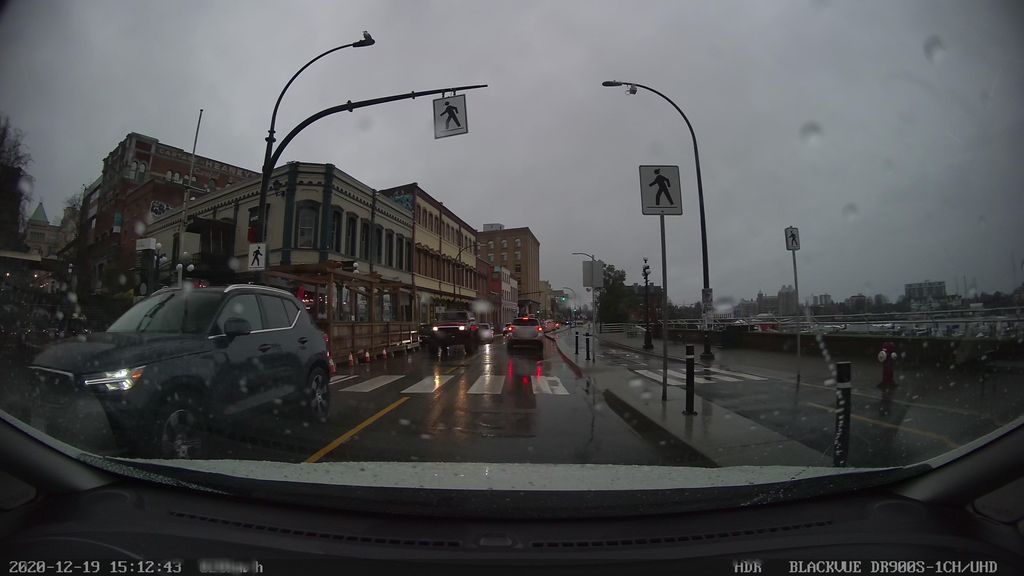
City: victoria